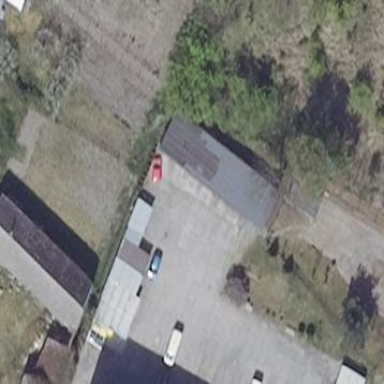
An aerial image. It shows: Service building.